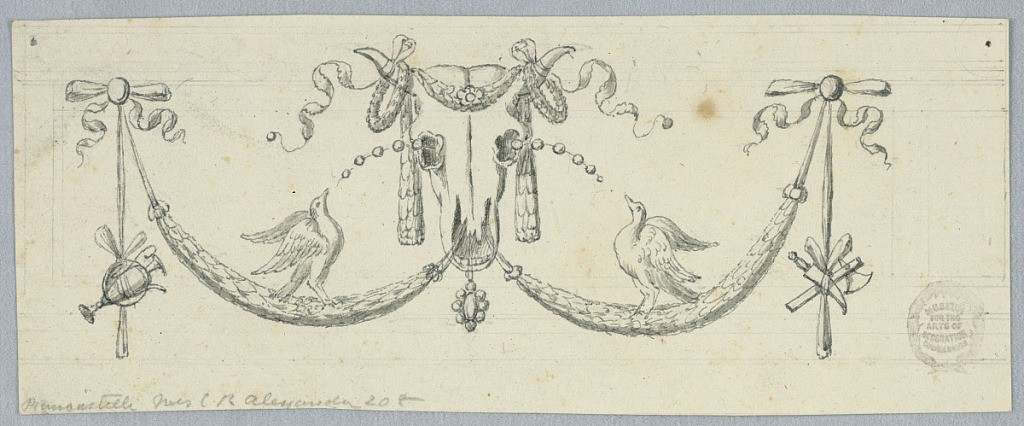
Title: Design for a Frieze
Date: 1820–1830
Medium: Pen and ink, stencil on paper
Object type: Drawing
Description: At center, a bucranium hung with laurel wreaths. Birds sit on two festoons hung from ribbons, which also support two trophies.